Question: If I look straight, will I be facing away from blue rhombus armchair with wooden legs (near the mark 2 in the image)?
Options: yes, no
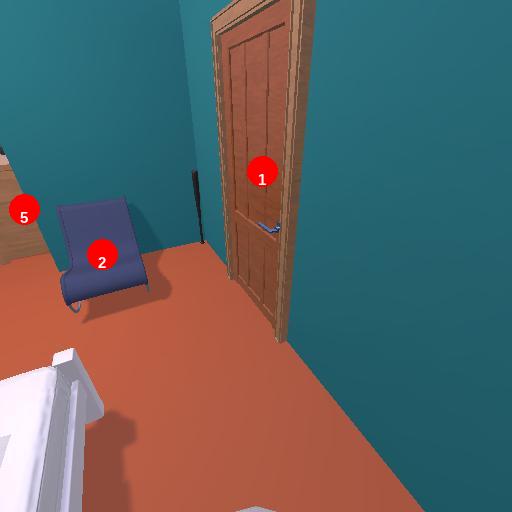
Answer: yes